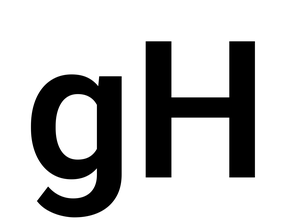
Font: Roboto_SemiBold